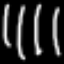
Label: fork